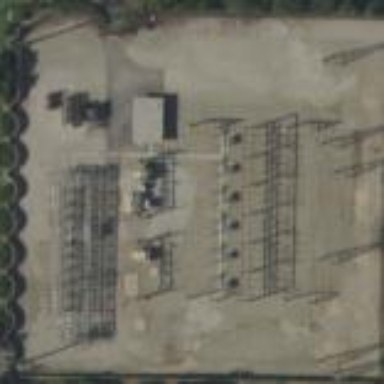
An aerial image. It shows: Outdoor distribution substation.